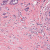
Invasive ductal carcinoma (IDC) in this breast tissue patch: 1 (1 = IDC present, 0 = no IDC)